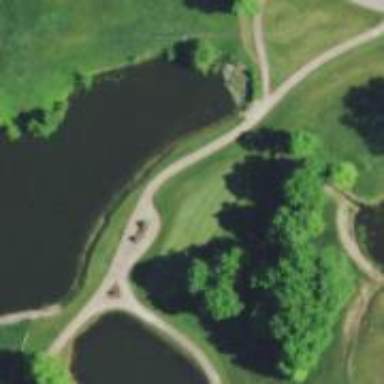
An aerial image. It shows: Path for both road and golf.